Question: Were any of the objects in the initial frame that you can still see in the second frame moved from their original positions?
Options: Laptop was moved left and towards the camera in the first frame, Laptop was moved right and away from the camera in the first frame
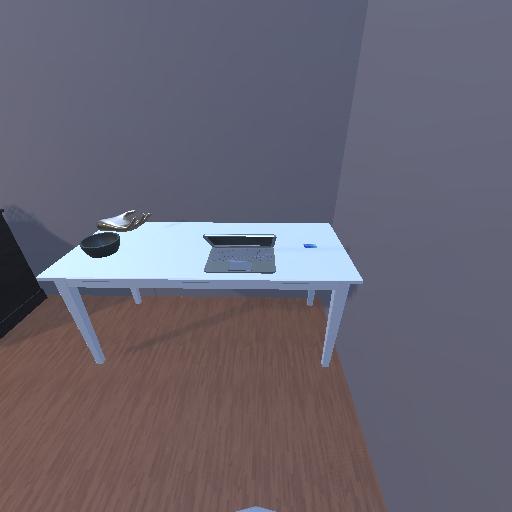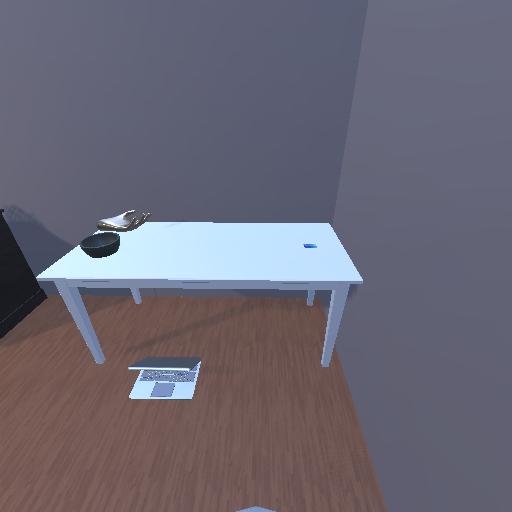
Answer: Laptop was moved left and towards the camera in the first frame